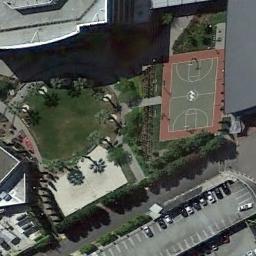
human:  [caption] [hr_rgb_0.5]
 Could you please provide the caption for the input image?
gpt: The basketball court,A piece of lawn and some trees are among the buildings and the parking lot .

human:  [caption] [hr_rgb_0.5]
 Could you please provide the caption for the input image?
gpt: There is a basketball court across from the parking lot .

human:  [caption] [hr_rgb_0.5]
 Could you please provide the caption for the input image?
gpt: A basketball court surrounded by some buildings and a parking lot beside .

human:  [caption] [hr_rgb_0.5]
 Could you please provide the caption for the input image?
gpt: There is a basketball court surrounded by trees and buildings next to a parking lot .

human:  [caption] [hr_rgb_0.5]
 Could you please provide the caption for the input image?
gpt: Many cars are in the parking lot next to the basketball court .